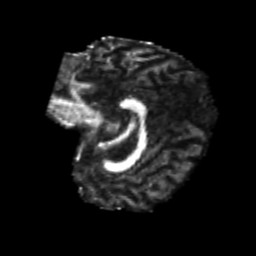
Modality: FA
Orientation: sagittal
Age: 24
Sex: female
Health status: healthy
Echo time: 0.074 s